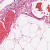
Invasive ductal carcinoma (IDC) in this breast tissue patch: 0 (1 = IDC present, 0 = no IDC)